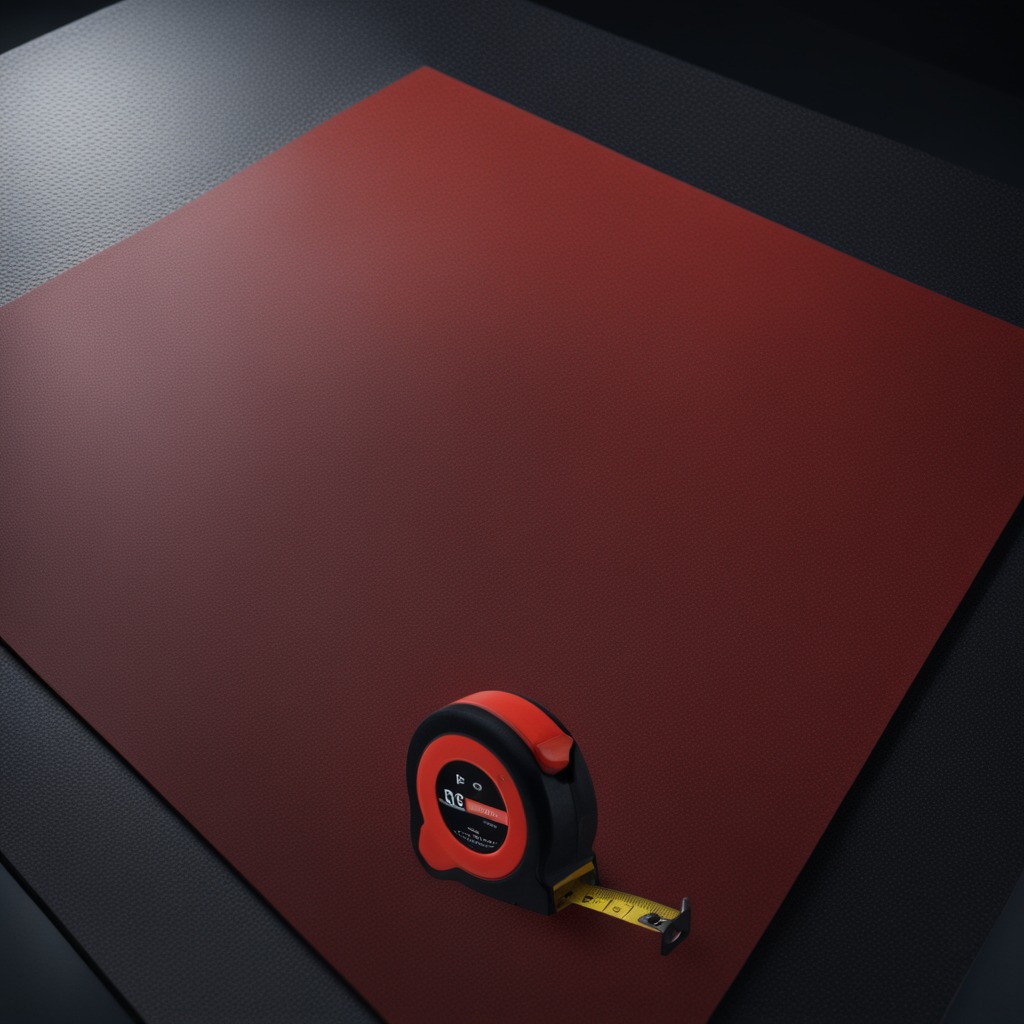
A measuring tape lies on the tabletop.